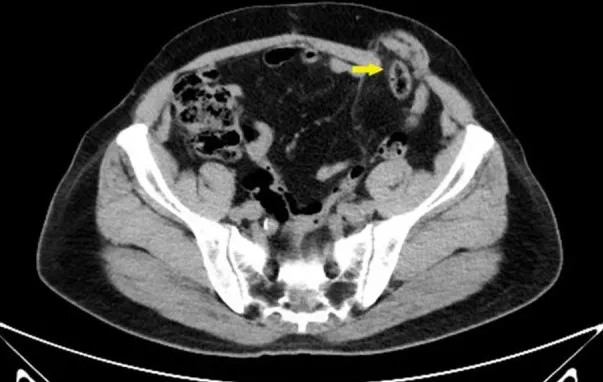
Pre-operative CT scan showing parastomal hernia (yellow arrow).
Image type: radiology (ct)